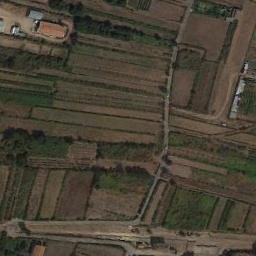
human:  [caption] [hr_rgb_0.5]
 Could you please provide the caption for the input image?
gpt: The bare and green terrace is next to some houses and trees .

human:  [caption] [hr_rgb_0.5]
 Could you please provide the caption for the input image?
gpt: Many green plants are on the terrace .

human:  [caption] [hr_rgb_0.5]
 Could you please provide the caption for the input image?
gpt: There is a straight path between the terraces .

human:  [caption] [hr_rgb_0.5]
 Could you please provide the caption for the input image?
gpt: There are paths and houses in a patch of brown and green terraces .

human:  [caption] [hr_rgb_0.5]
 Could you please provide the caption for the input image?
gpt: There are many brown terraces and green ones arranged neatly .